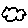
Label: cloud